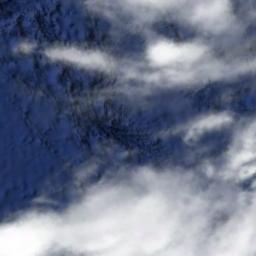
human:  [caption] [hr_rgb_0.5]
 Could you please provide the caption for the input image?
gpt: Large fluffy white clouds on blue sea .

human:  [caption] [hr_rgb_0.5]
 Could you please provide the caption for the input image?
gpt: The white cloud is above blue sea .

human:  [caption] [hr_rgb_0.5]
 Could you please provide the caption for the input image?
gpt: A enormous cloud of white clouds floated over the farmland .

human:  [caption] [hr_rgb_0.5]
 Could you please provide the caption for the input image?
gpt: The stratus clouds are located above the surface of the sea while some ups and downs are on the ocean floor .

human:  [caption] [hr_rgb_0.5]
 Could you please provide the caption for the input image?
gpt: There are gauzy clouds over a blue sea .